Question: I'm working on REST server and learning EJB\hibernate at the same time. When service call DAO I faced with an issue that it can not find my persistence unit.
'''
@Stateless
public class HotelDAO {
@PersistenceContext(unitName = Constants.PERSISTENCE_UNIT)
private EntityManager em;
public List<HotelsEntity> getAll() {
// TODO complete me
CriteriaBuilder builder = em.getCriteriaBuilder();
CriteriaQuery<HotelsEntity> criteria = builder.createQuery(HotelsEntity.class);
Root<HotelsEntity> root = criteria.from(HotelsEntity.class);
criteria.select(root);
TypedQuery<HotelsEntity> resultQuery = em.createQuery(criteria);
return resultQuery.getResultList();
}
}
'''
In this case I get "Unable to retrieve EntityManagerFactory for unitName persistenceUnit"
Then I try this:
'''
@Stateless
public class HotelDAO {
public List<HotelsEntity> getAll() {
EntityManagerFactory emf = Persistence.createEntityManagerFactory("persistenceUnit");
EntityManager em = emf.createEntityManager();
// TODO complete me
CriteriaBuilder builder = em.getCriteriaBuilder();
CriteriaQuery<HotelsEntity> criteria = builder.createQuery(HotelsEntity.class);
Root<HotelsEntity> root = criteria.from(HotelsEntity.class);
criteria.select(root);
TypedQuery<HotelsEntity> resultQuery = em.createQuery(criteria);
return resultQuery.getResultList();
}
}
'''
In this case I get "No Persistence provider for EntityManager named persistenceUnit".
I checl similar issues at the stackoverflow:
- - - -
Do you have any gueses?
'''
<?xml version="1.0" encoding="UTF-8"?>
'''
'''
<persistence-unit name="persistenceUnit" transaction-type="JTA">
<provider>org.hibernate.jpa.HibernatePersistenceProvider</provider>
<jta-data-source>jdbc/HospitalityDataSource</jta-data-source>
<class>com.example.model.AmmenitiesEntity</class>
<class>com.example.model.HotelPropertyEntity</class>
<class>com.example.model.HotelsEntity</class>
<class>com.example.model.InventoriesEntity</class>
<class>com.example.model.ReservationEntity</class>
<class>com.example.model.RoomEntity</class>
<class>com.example.model.RoomPropertyEntity</class>
<properties>
<property name="hibernate.connection.url" value="jdbc:mysql://localhost:3306/mydb"/>
<property name="hibernate.connection.driver_class" value="com.mysql.jdbc.Driver"/>
<property name="hibernate.connection.username" value="dbroot"/>
<property name="hibernate.connection.password" value="password"/>
</properties>
</persistence-unit>
'''
pom.xml
'''
<dependencies>
<dependency>
<groupId>org.hibernate</groupId>
<artifactId>hibernate-entitymanager</artifactId>
<version>4.3.5.Final</version>
</dependency>
<dependency>
<groupId>junit</groupId>
<artifactId>junit</artifactId>
<version>3.8.1</version>
<scope>test</scope>
</dependency>
<dependency>
<groupId>javax.ws.rs</groupId>
<artifactId>javax.ws.rs-api</artifactId>
<version>2.0</version>
</dependency>
<dependency>
<groupId>org.glassfish.jersey.core</groupId>
<artifactId>jersey-server</artifactId>
<version>2.7</version>
</dependency>
<dependency>
<groupId>org.glassfish.jersey.media</groupId>
<artifactId>jersey-media-json-jackson</artifactId>
<version>2.4</version>
</dependency>
<dependency>
<groupId>org.apache.tomcat</groupId>
<artifactId>annotations-api</artifactId>
<version>6.0.29</version>
</dependency>
<dependency>
<groupId>org.glassfish</groupId>
<artifactId>javax.ejb</artifactId>
<version>3.1</version>
</dependency>
</dependencies>
'''

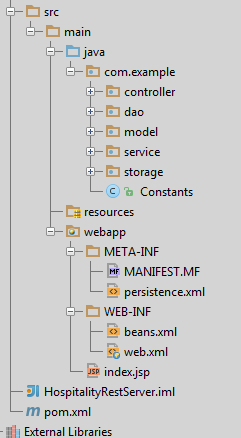
Answer: If I'm not wrong, I think persistence.xml must be in src/main/resources/META-INF/persistence.xml